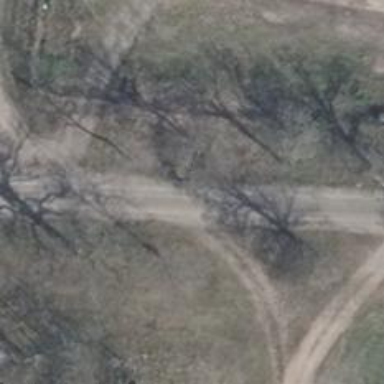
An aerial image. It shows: Tertiary road with asphalt surface and grade1 tracktype.